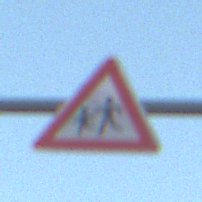
Verkehrszeichen: KinderRechts
Umgebung: Outdoor, Nature
Tageszeit: SunriseSunset
Wetter: Clear
Licht: Natural
Jahreszeit: NotSpecified
Kontrast: LowContrast